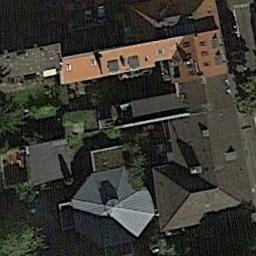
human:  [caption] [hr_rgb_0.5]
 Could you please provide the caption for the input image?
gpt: The church with an octagon dome and the rest of the church has some brown sloping roofs .

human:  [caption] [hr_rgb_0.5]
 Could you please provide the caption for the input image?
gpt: A gray cross-shaped roof with a dome-shaped church on the main house, Surrounded by buildings and trees .

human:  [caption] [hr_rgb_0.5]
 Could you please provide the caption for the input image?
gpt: This is a church, Like a white cross .

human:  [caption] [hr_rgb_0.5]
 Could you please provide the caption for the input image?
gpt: The church is surrounded by some buildings and trees .

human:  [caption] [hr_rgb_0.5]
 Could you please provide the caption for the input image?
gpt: A church with a blue octangle roof is beside some brown buildings .